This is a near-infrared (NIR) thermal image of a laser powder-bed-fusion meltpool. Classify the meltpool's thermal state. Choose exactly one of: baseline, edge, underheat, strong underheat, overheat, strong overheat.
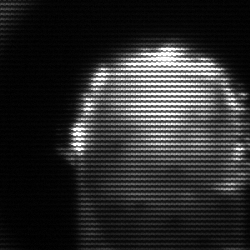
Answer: baseline